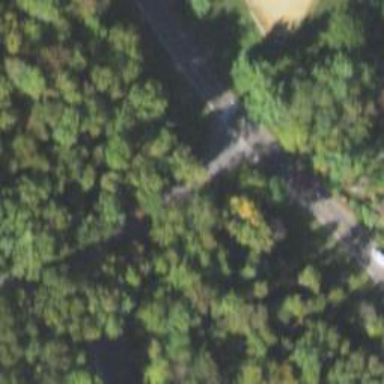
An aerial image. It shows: Unmarked asphalt crossing on cycleway road.